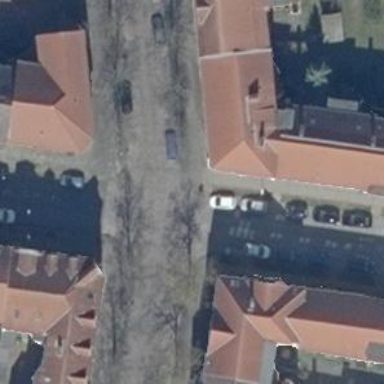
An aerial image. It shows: Residential road with sidewalks on both sides.